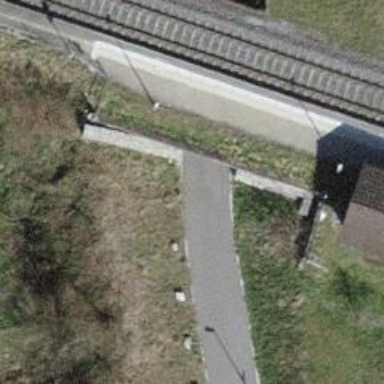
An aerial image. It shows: Asphalt track passing through tunnel. The tunnel allows agricultural motorcars to pass through.